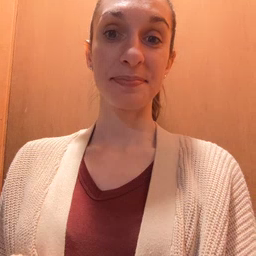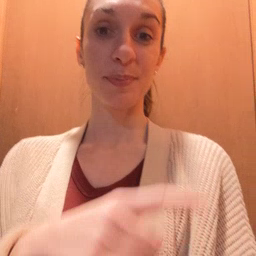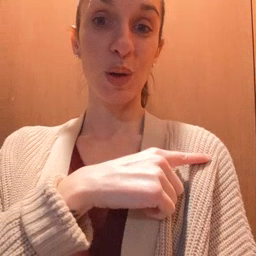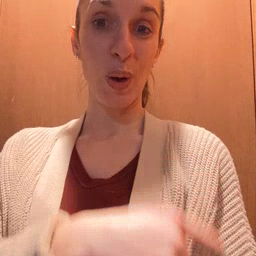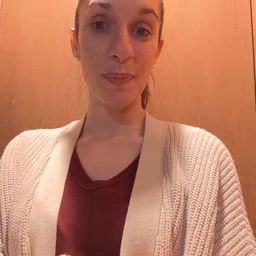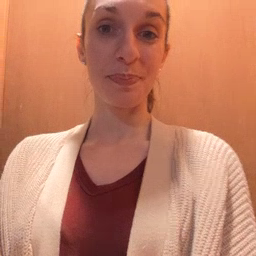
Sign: arm